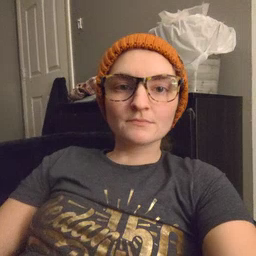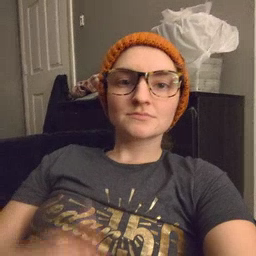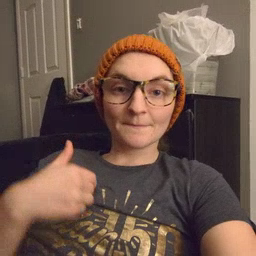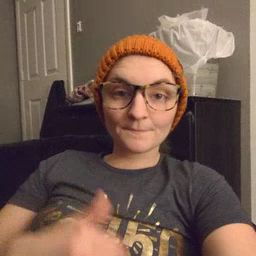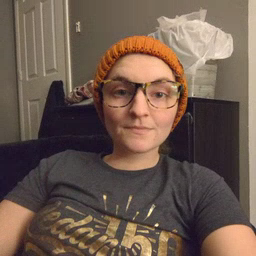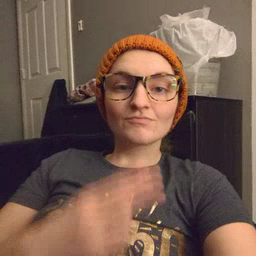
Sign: animal